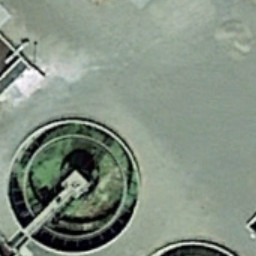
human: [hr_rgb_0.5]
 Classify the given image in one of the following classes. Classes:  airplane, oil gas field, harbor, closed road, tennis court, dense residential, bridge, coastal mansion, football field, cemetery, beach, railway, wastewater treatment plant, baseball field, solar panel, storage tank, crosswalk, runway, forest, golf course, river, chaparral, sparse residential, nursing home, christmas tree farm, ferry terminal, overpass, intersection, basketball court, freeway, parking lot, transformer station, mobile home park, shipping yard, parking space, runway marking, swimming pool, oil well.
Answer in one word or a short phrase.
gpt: wastewater treatment plant